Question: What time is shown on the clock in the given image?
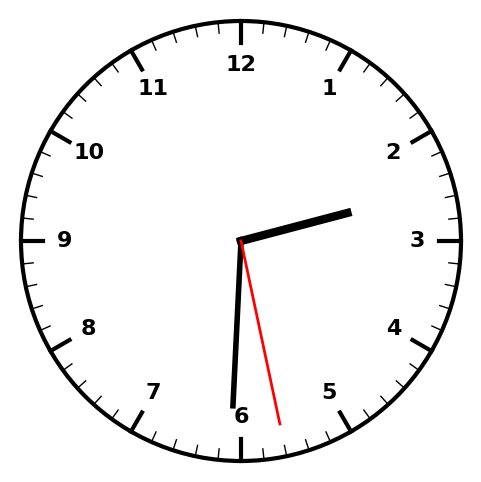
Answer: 02:30:28